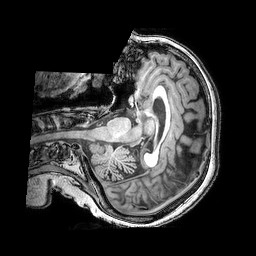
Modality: T1w
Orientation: axial
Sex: female
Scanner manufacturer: philips
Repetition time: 0.008162 s
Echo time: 0.00373 s